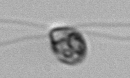
Label: flagellate_morphotype1